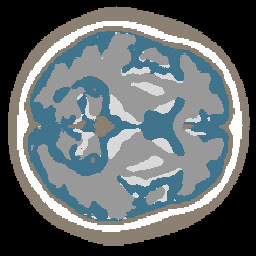
Label: no_lesion